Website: home-depot
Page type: billing-address
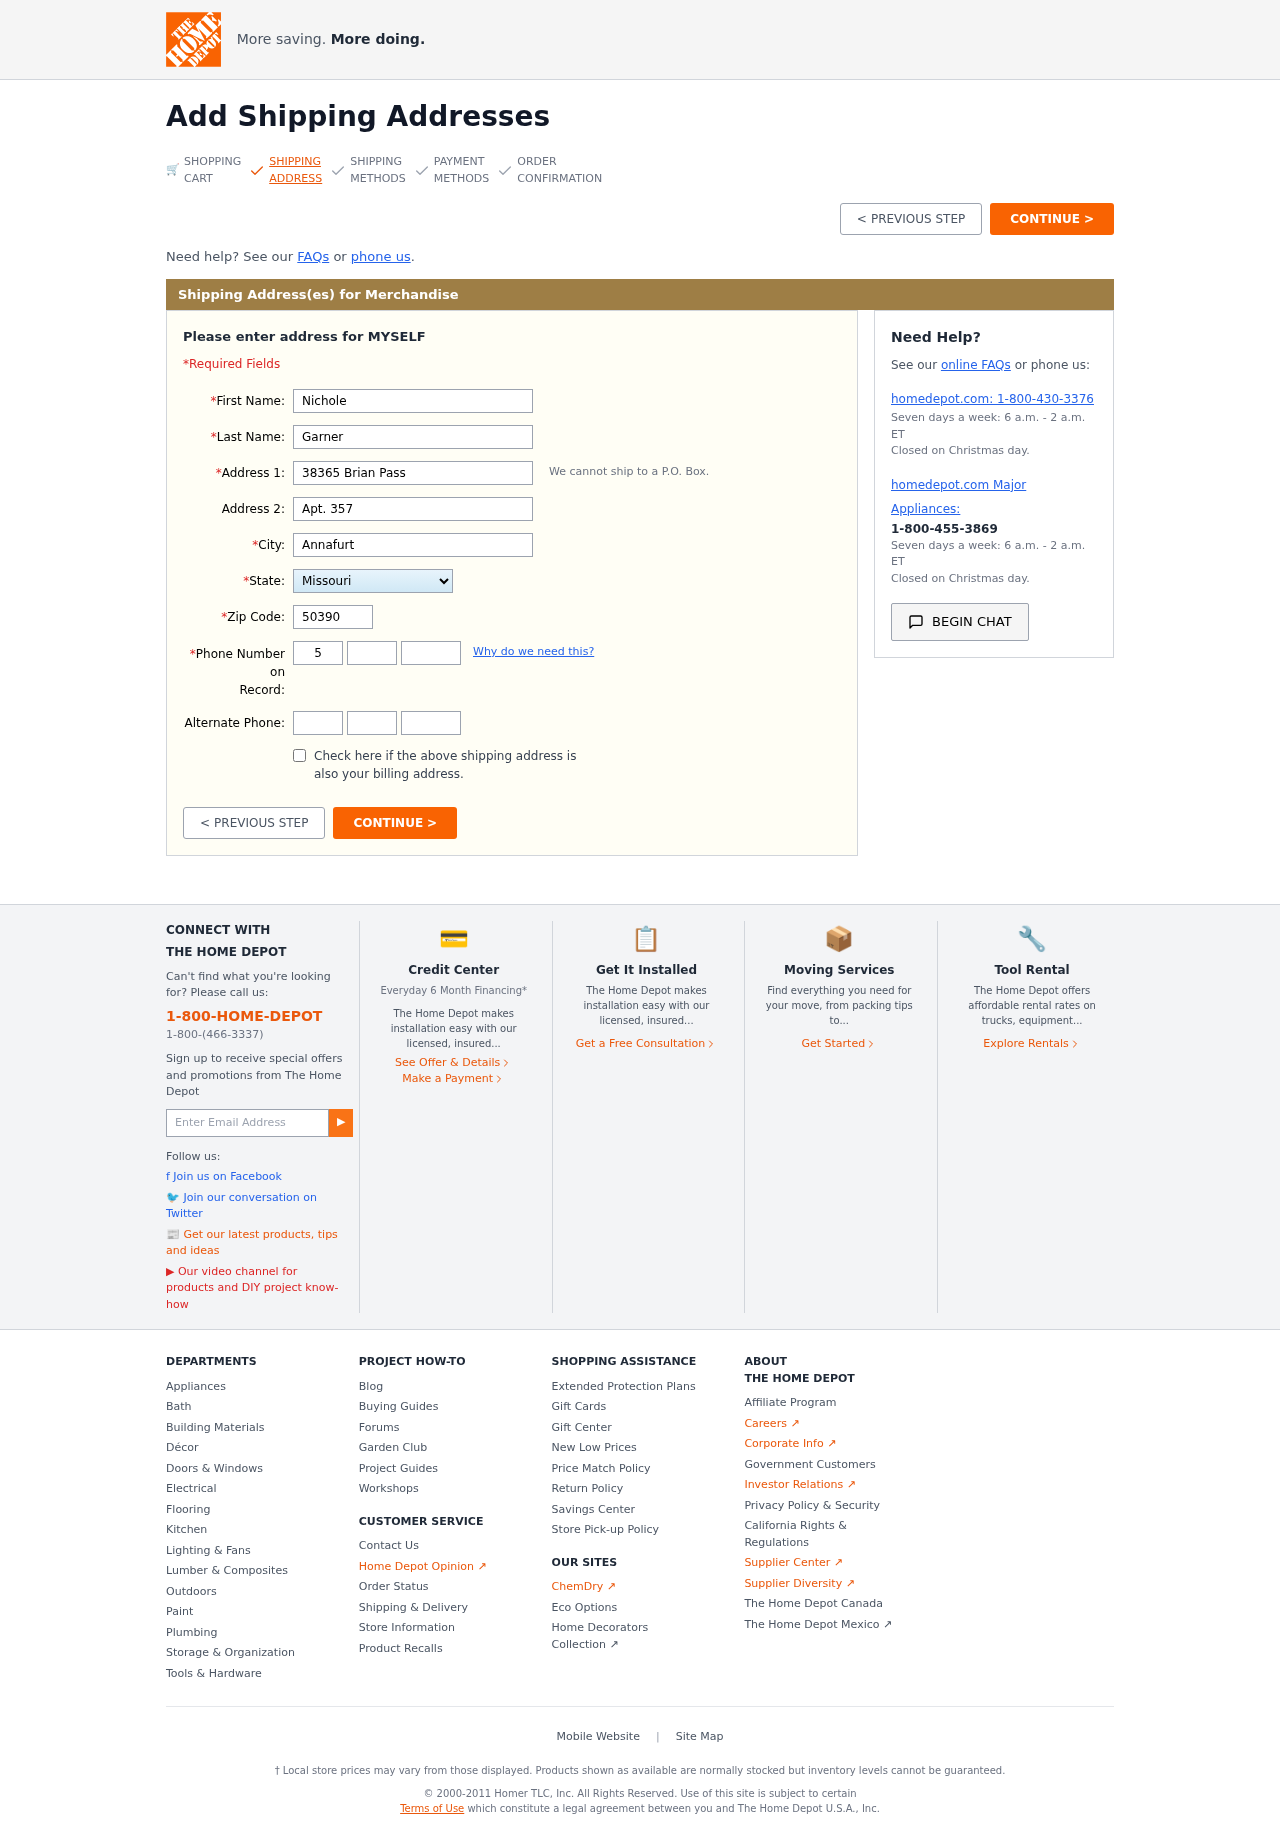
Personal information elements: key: PII_STATE
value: Missouri
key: PII_FIRSTNAME
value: Nichole
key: PII_LASTNAME
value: Garner
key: PII_STREET
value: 38365 Brian Pass
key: PII_STREET2
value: Apt. 357
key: PII_CITY
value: Annafurt
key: PII_POSTCODE
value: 50390
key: PII_PHONE_AREA
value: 535
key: PII_PHONE_PREFIX
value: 975
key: PII_PHONE_LINE
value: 2826
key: PII_PHONE_ALT_AREA
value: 430
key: PII_PHONE_ALT_PREFIX
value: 583
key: PII_PHONE_ALT_LINE
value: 3995